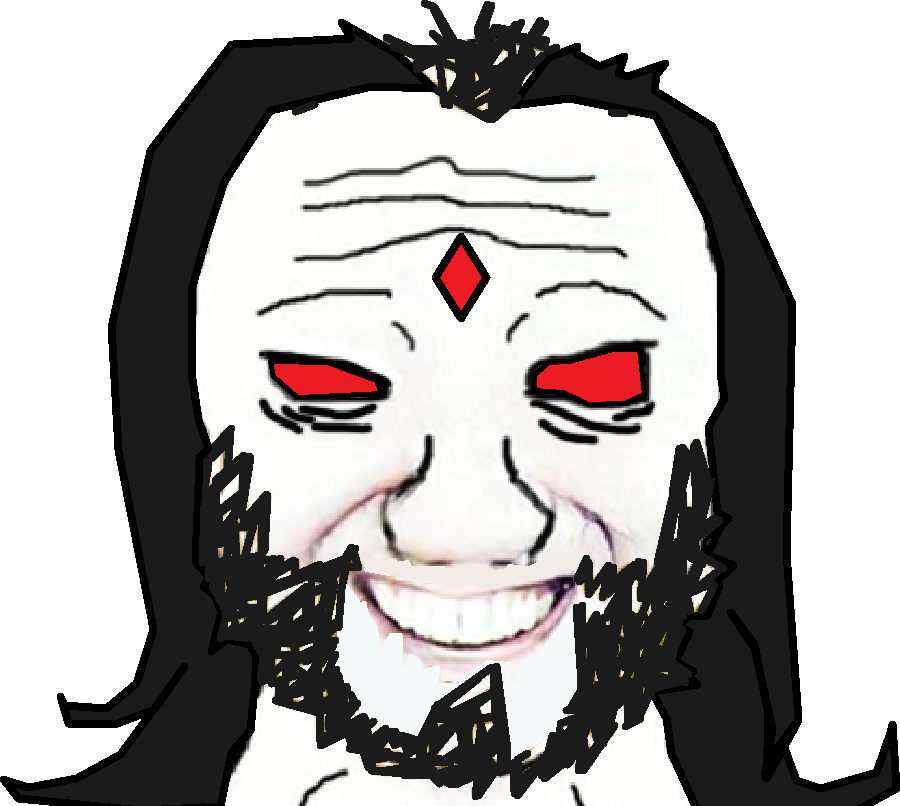
Label: 5_Coomer